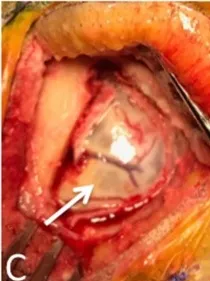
On gross inspection meninges appear severely inflamed.
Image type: medical_photograph (other_medical_photograph)